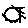
Label: sun